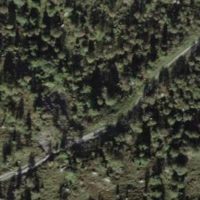
EUNIS habitat code: 45
Species observed at this site:
Pinguicula alpina
Sorbus aucuparia